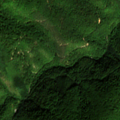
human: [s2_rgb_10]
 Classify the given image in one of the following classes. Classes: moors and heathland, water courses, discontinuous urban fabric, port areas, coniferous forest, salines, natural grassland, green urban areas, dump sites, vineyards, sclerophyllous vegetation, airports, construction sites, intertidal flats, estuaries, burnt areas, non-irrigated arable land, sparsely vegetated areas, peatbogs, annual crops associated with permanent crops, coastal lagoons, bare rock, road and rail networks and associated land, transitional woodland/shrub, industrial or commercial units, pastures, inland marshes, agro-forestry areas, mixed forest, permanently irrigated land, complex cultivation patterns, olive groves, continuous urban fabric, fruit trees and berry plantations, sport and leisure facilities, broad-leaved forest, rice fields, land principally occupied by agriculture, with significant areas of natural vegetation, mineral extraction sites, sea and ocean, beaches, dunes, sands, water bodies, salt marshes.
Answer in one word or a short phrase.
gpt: broad-leaved forest